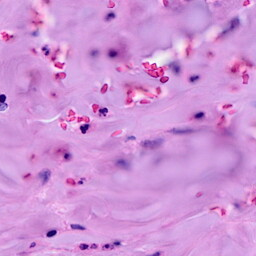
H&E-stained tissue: Breast